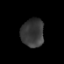
Tissue: prostate
Cell type: Fibroblasts
Senescence score: 0.8161
Nuclear area (px): 637
Mean DAPI intensity: 55.634